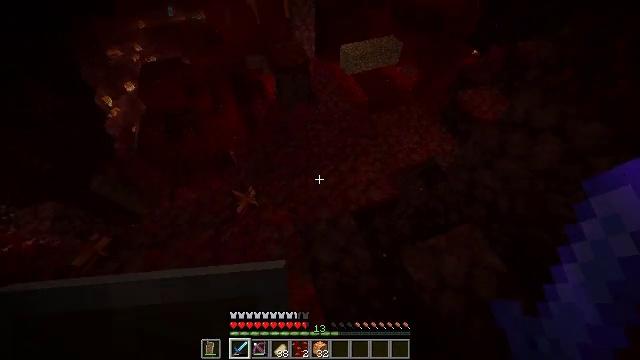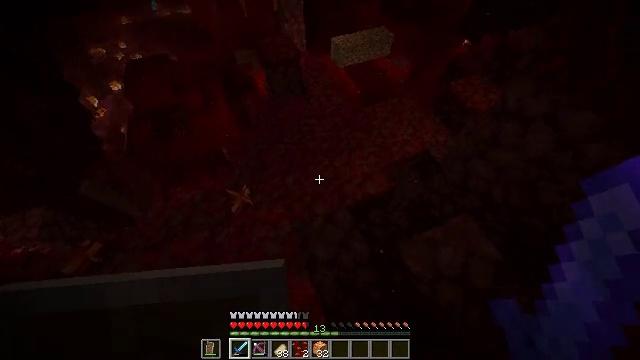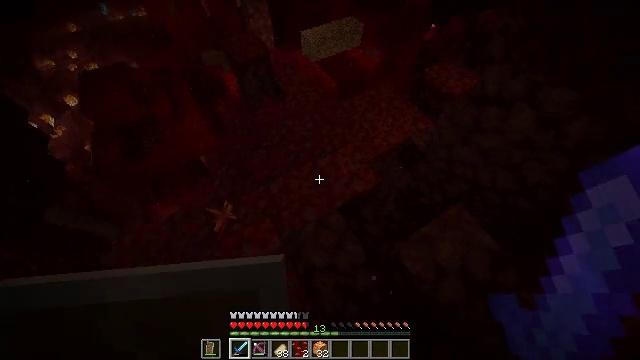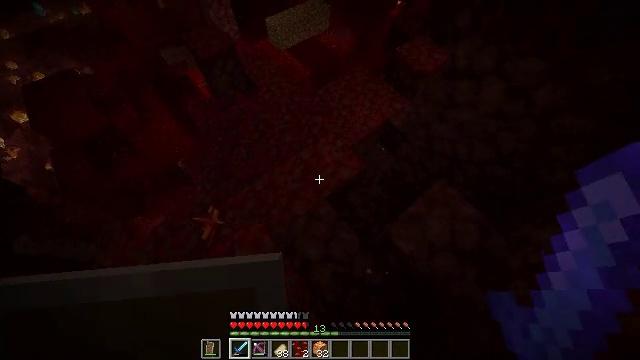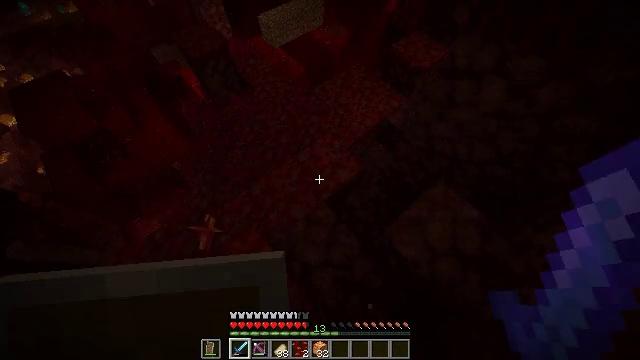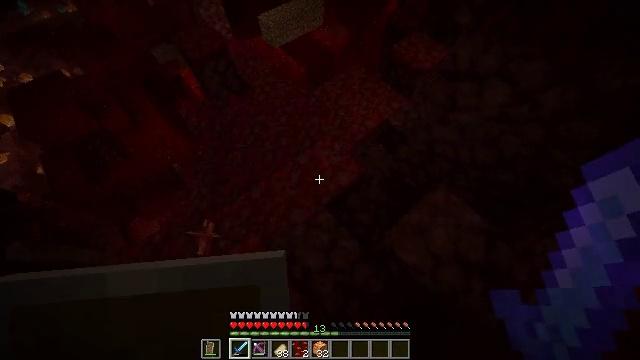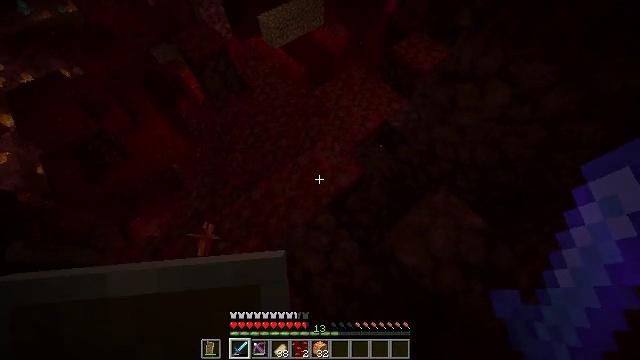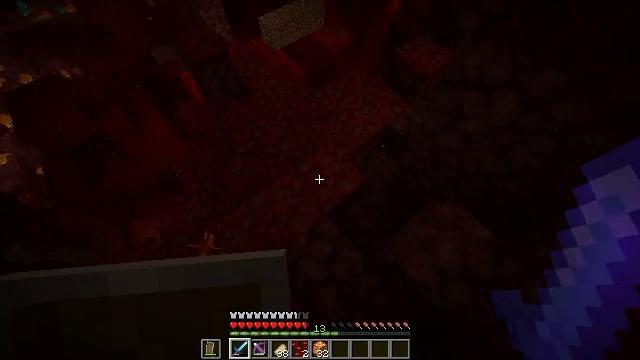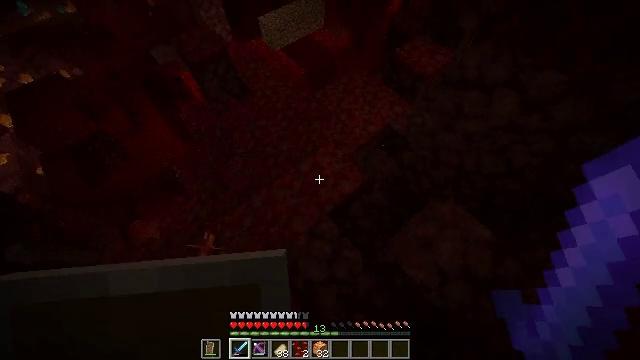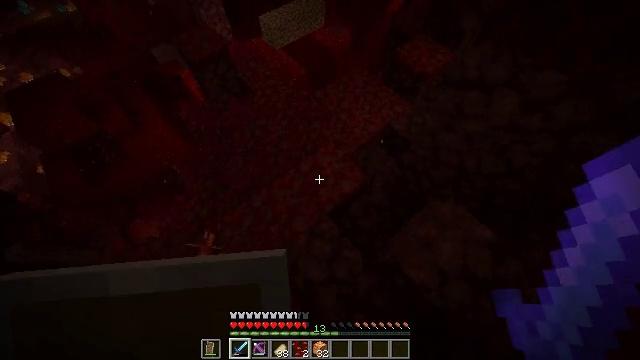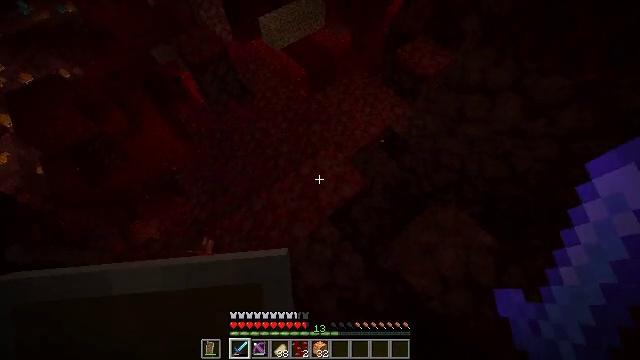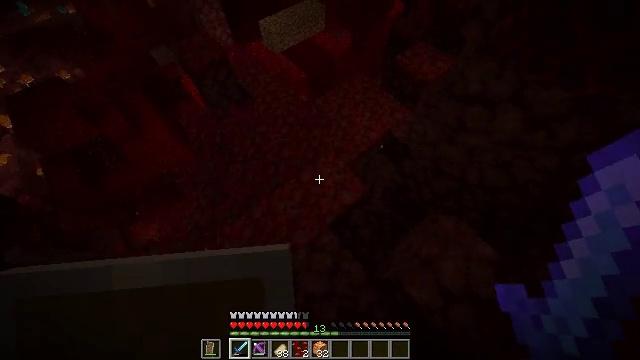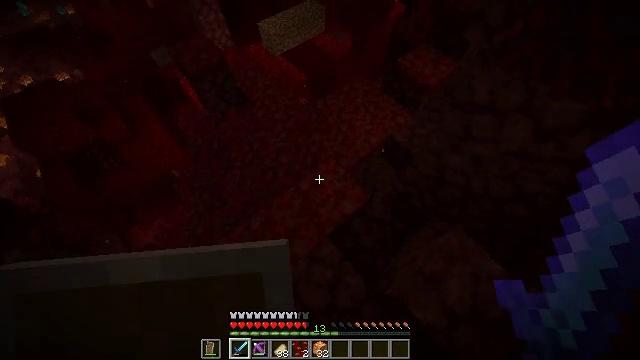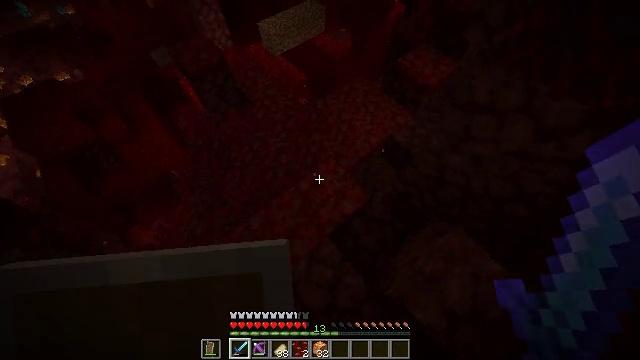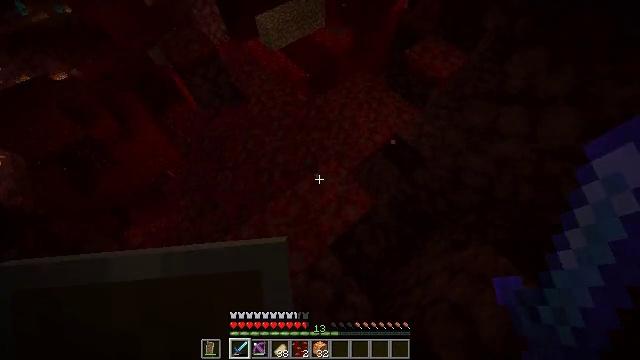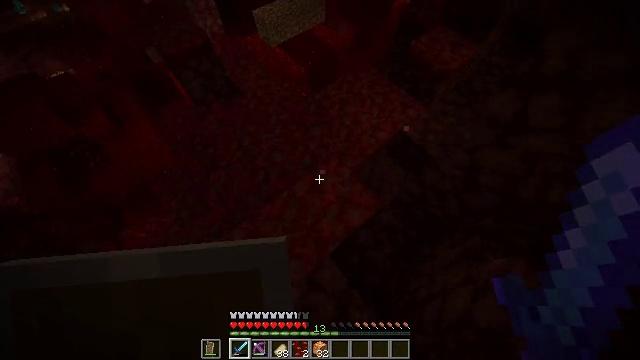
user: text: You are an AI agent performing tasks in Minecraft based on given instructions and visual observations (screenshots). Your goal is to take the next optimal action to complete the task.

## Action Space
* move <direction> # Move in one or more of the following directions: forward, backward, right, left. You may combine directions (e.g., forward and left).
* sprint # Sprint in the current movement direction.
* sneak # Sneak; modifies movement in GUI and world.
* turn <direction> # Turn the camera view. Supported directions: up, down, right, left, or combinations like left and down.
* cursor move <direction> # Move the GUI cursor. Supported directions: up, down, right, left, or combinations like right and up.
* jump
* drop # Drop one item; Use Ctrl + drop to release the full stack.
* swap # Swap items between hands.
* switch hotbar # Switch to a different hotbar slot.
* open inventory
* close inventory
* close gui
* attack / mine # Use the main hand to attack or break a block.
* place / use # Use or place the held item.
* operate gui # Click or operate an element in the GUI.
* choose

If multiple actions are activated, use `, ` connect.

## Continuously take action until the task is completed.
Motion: motion action
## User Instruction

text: Remove weeping vines from the inventory.
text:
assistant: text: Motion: move forward, sneak, turn right and down
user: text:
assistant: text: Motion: move forward, sneak, turn right and down
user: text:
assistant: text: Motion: move forward, sneak, turn right and down
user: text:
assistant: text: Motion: move forward, sneak, turn right
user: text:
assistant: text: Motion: move forward, sneak
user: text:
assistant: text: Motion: move forward, sneak
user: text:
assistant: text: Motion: move forward, sneak
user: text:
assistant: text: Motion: move forward, sneak
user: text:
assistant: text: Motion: move forward, sneak
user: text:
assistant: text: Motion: move forward
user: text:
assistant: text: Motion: move forward
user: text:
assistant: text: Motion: move forward
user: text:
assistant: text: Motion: move forward
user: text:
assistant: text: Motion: move forward
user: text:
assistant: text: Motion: move forward
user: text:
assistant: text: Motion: move forward
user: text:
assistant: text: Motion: move forward, turn up
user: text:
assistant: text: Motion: move forward, turn up
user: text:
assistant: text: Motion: move forward, turn left and up
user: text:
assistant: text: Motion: move forward, turn left and up
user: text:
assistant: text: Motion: move forward, turn left
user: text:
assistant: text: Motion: move forward, turn left
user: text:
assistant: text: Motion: move forward, turn left and down
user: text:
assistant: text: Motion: move forward, turn left and down
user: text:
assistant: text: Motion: move forward, turn left and down
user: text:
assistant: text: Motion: move forward, turn left and down
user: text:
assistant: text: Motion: move forward, turn left
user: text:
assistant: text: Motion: move forward
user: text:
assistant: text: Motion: move forward
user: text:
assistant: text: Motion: move forward